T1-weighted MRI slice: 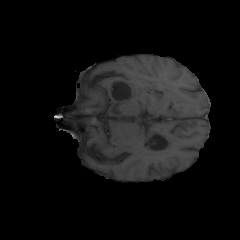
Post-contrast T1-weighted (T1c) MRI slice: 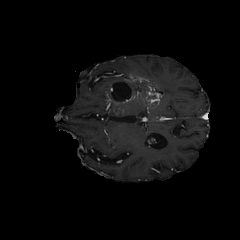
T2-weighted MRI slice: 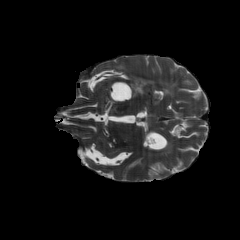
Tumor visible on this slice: yes